Question:
This image from Charles shows some pretty interesting information:
- - - -
I'd like to better understand what these terms actually mean.
ie., How does Charles measure the request duration? (In the course of a HTTP transaction, this is the time from when-to-when?) Likewise for response.
Also, 'request + response != Duration'. Is the remainder server-side processing time?
What is Latency a measure of here?
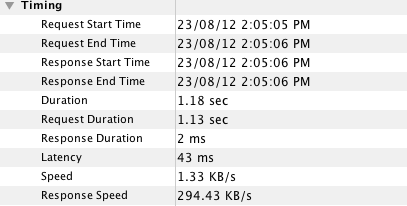
Answer: From the <URL>:
> - - -